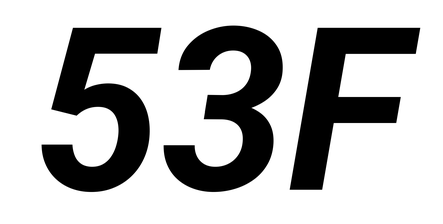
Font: Roboto-Italic_Bold_Italic